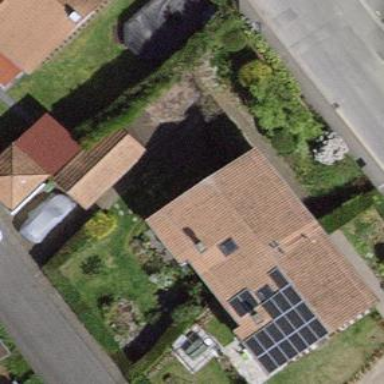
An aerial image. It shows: Garden enclosed by fence.